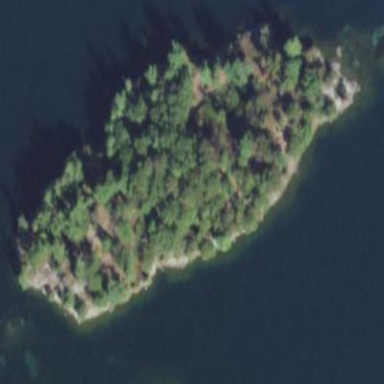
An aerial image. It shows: Islet surrounded by woodland.